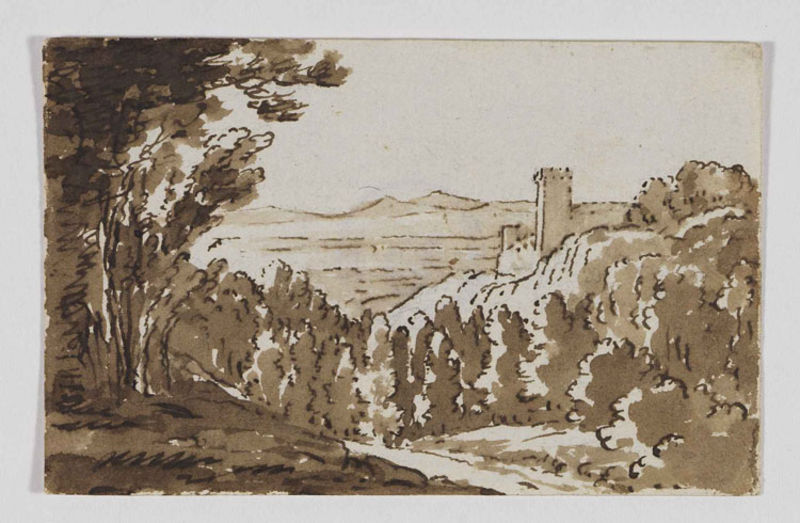
Titel: Konvolut mit 29 Zeichnungen, Blatt 1
Künstler: Friedrich Weinbrenner
Standort: Karlsruhe
Institution: Staatliche Kunsthalle Karlsruhe
Schlagwörter: baum, berg, blätter, dunkel, feder, felsen, gemälde, himmel, laub, schatten, weiß, wolken, aquarell, baumstämme, bäume, gelb, grob, landschaft, ocker, see, äste, braun, grau, hell, hintergrund, licht, pastell, schwarz, skizze, strasse, szene, zeichnung, ausblick, blick, gras, haus, rasen, schloss, weg, wiese, wolke, beige, alt, barock, rembrandt, ast, baumstamm, ebene, feld, felder, ferne, horizont, häuser, hügel, morgen, natur, stamm, strauch, vögel, weide, weite, wind, busch, büsche, gebüsch, kirche, pfad, sonne, sträucher, wiesen, land, sanft, tal, wald, anhöhe, kreis, rund, turm, stillleben, schnell, aussicht, sommer, papier, ruhe, umrisse, ansicht, italien, studie, abhang, berge, fels, gebirge, gipfel, hang, kette, mauer, allee, bergkette, farbe, grafik, graphik, schattierung, landschaftsmalerei, monochrom, wasserfarbe, linien, grisaille, sepia, fluß, romantik, querformat, stämme, einfach, monet, still, menschenleer, striche, zinnen, fotografie, senke, laviert, tusche, ruine, burg, kloster, türme, umriß, wandern, linie, festung, zypresse, wälder, draußen, kontur, lichtung, druck, schwarz-weiß, stich, hell-dunkel, entwurf, pinsel, tinte, kontraste, karte, schattenwurf, mauern, einfarbig, lanschaft, laubwald, reise, mittelalter, laubbäume, fernsicht, pinie, goethe, skizzen, waldweg, lavierung, klassisch, wals, hühel, idee, federzeichnung, aquarelle, friedlich, burgruine, wall, rhein, tuschezeichnung, coloriert, simpel, kastell, weoss, auqarell, waöd, baume, mischwald, schwraz, tagebuch, horrizont, hobbema, landschaftszeichnung, burh, wölfflin, söller, braune farbe, umrisslininien, braun aquarell, melhim, mtur, rellaqua, khggfll, hildebrand, jsddjskkd, mttag, #burg, sinfach, aquaraell, castelo